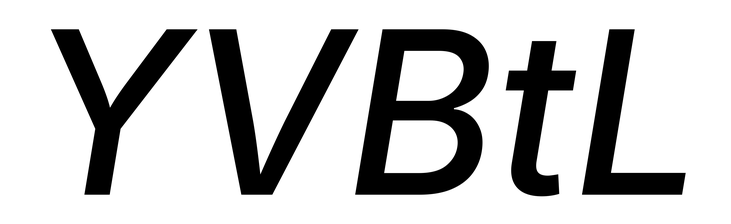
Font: Inter-Italic_Medium_Italic